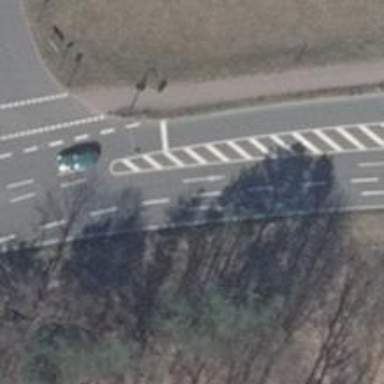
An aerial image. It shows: Road with traffic signals.